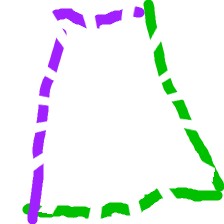
Shape: trapezoid